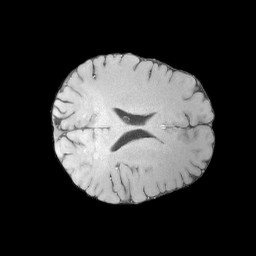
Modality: MP2RAGE
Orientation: axial